Question: Hi am using xaml file and code given below. I want to get two categories one is current categories and other one is removed categories.If i remove one category it should go to add current category.I don't have any idea about this.so please can any one tell me how to resolve this issue.
'''
<StackPanel>
<TextBlock Text="Current categories"
Style="{StaticResource PhoneTextLargeStyle}"/>
<ListBox x:Name="AddingList" ItemsSource="{Binding name}" SelectionChanged="AddingList_SelectionChanged_1"/>
<TextBlock Text="Removed categories"
Style="{StaticResource PhoneTextLargeStyle}" />
<ListBox x:Name="RemoveList" ItemsSource="{Binding name}" SelectionChanged="RemoveList_SelectionChanged_1"/>
</StackPanel>
'''
my xaml.cs code
'''
private void Button_Click_1(object sender, RoutedEventArgs e)
{
NavigationService.Navigate(new Uri("/CategoriesPage.xaml?" + NotchsList11, UriKind.Relative));
}
'''
I am using edit button, How can i pass listbox item from edit button to categories page and how remove and add listbox items.
My out put want given below image so please help me some one

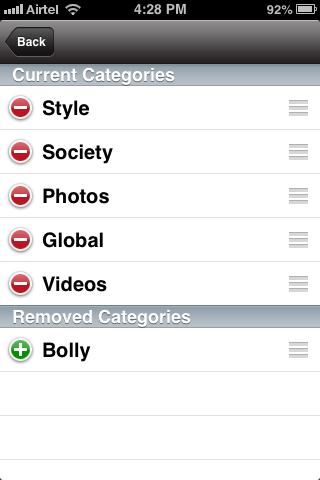
Answer: Few ways of going about this.
One way is to have a single object that has "isRemoved" boolean on it that you just turn on and off. Another way is you could have 2 observablecollections one holding the added, and one holding the removed. so for example:
class:
'''
public class MyData
{
public bool isRemoved { get; set; }
public string Name { get; set; }
}
'''
Use:
'''
ObservableCollection<MyData> AllData = new ObservableCollection<MyData>()
AllData.Add(new MyData(){ isRemoved = true, Name = "Data1"}
AllData.Add(new MyData(){ isRemoved = true, Name = "Data2"}
AllData.Add(new MyData(){ isRemoved = false, Name = "Data3"}
AddingList.ItemsSource = AllData.Where(srch => srch.isRemoved == false);
RemoveList.ItemsSource = AllData.Where(srch => srch.isRemoved == true);
'''
In your Remove button click you just set the isRemoved to true and in your Add you set the isRemoved to false.
or you could use 2 ObservableCollections adding and removing from each.